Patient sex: F
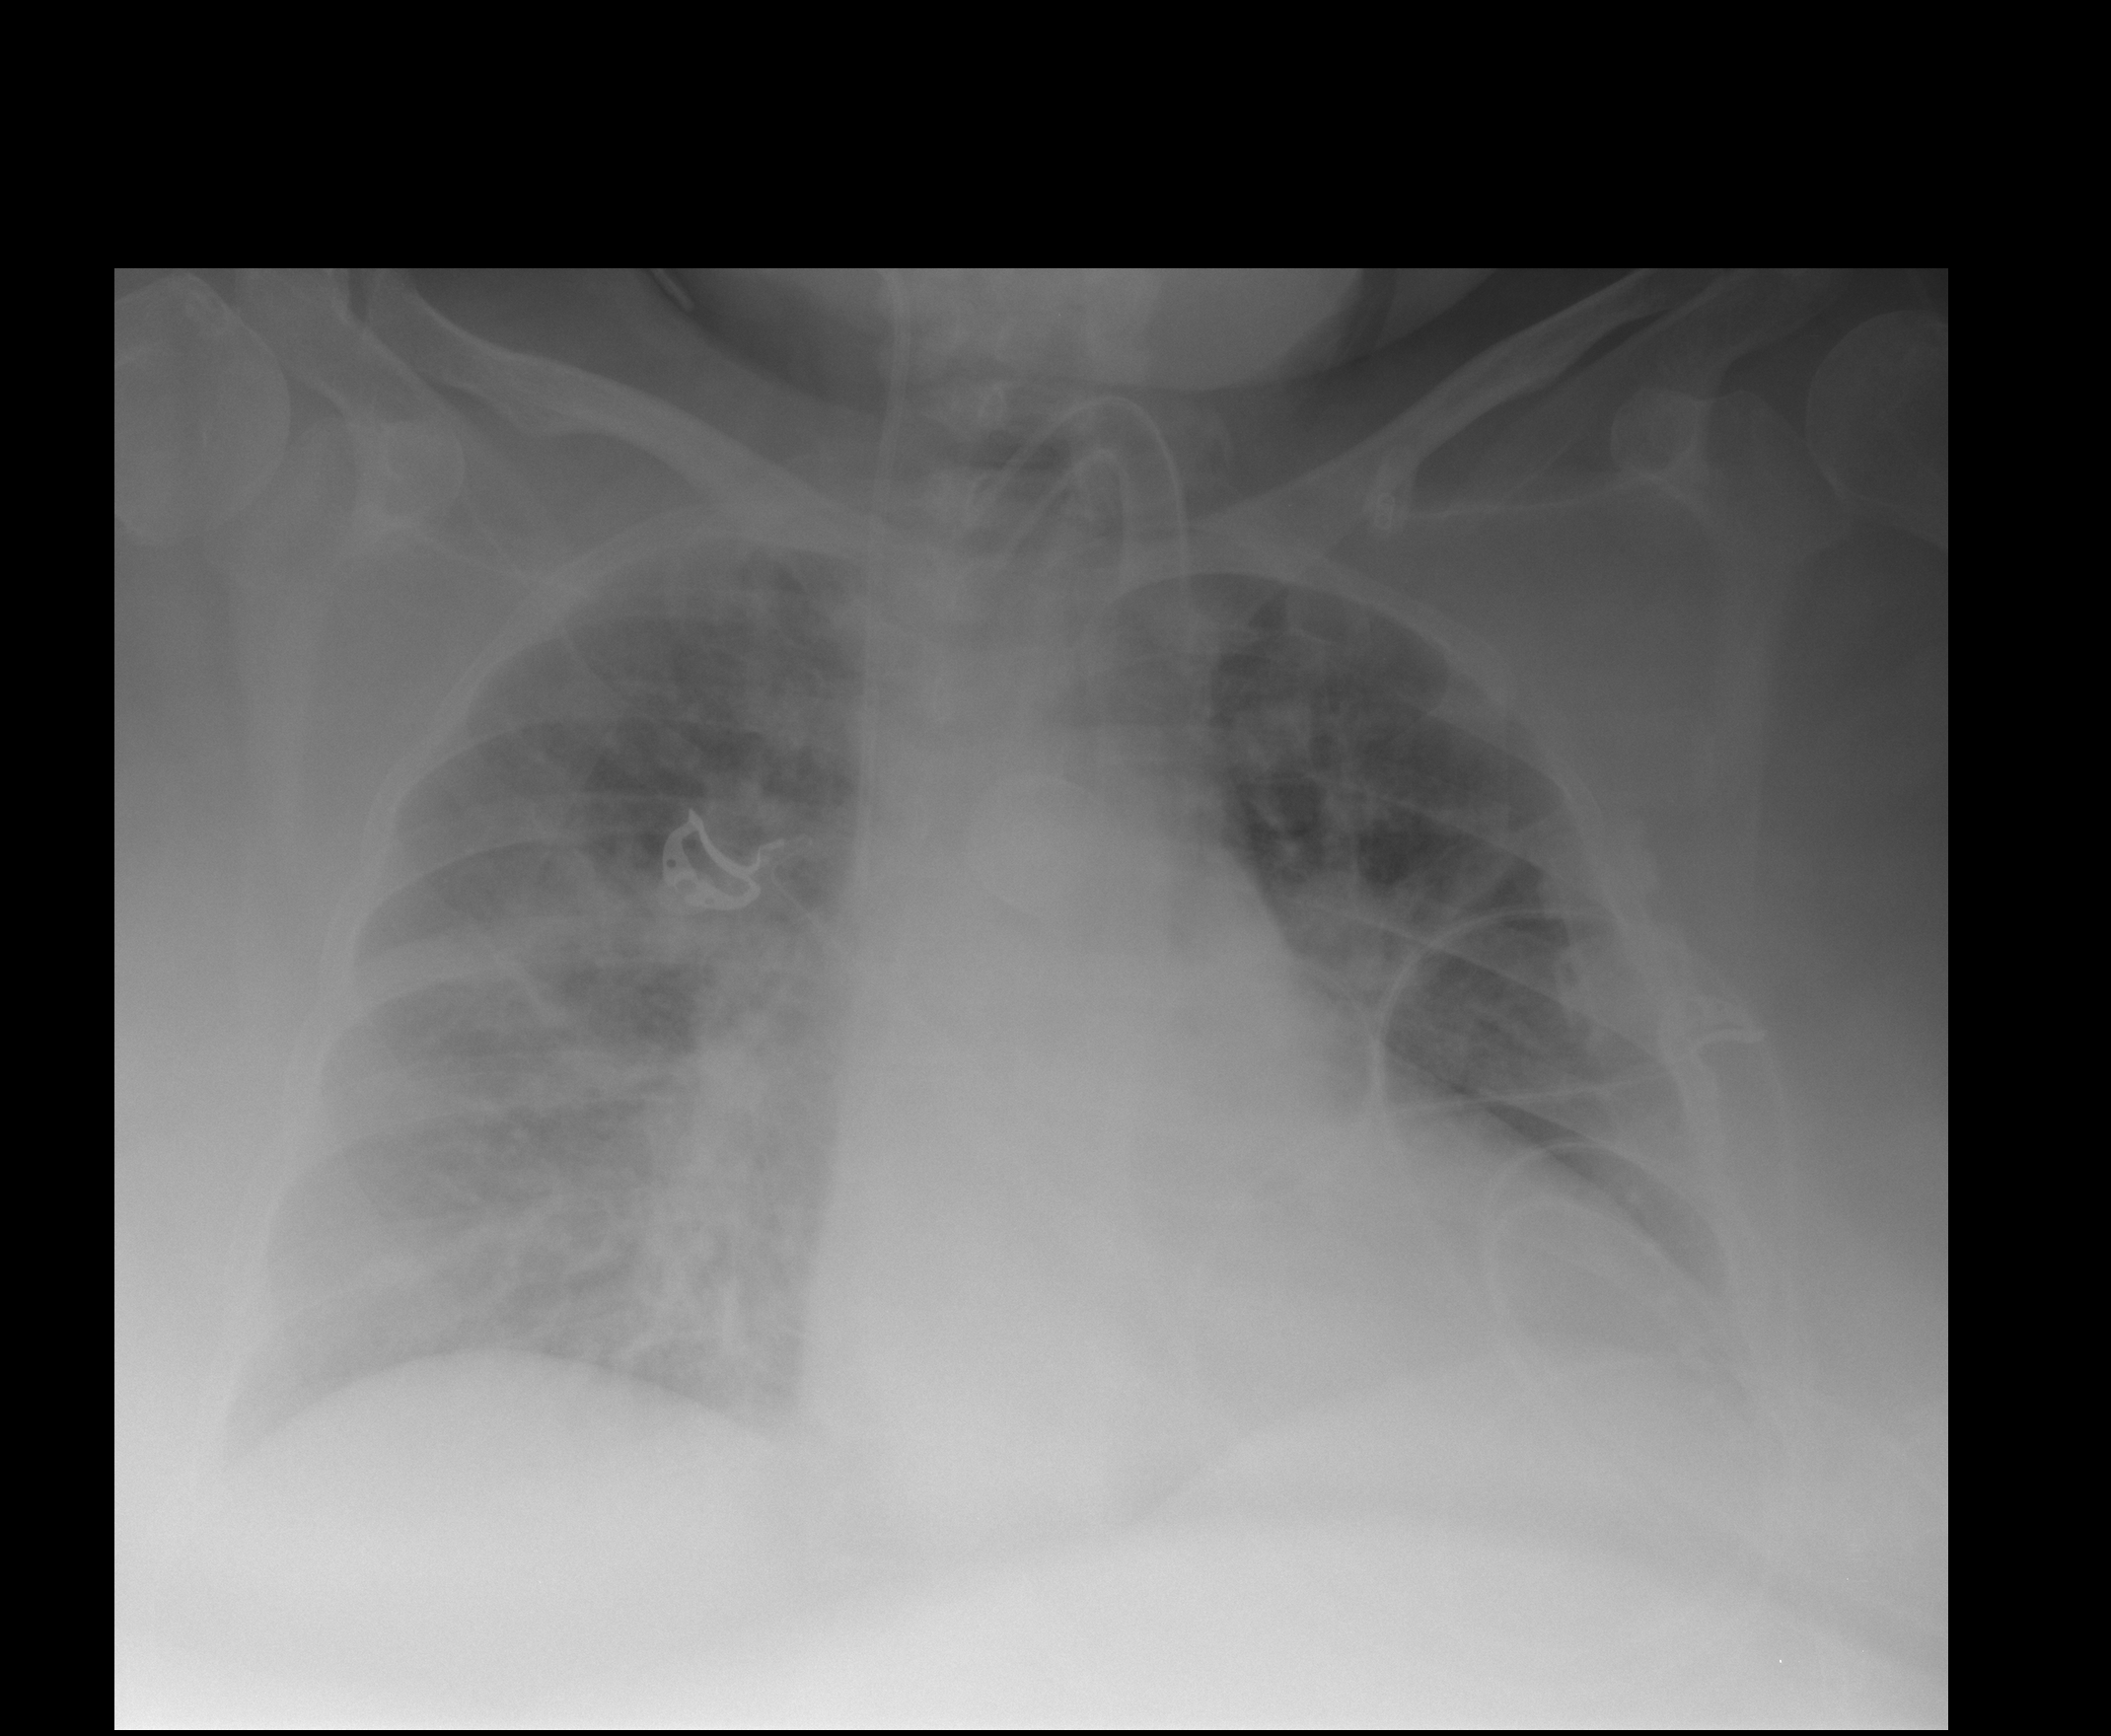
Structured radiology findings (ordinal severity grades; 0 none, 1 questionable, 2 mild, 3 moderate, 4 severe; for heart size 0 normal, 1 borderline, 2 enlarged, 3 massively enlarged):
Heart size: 2
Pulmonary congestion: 3
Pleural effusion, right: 0
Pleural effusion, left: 1
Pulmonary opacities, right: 3
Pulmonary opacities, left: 2
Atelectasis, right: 1
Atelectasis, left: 2